Field crop: maize
Growth stage: 2
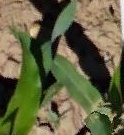
Species: maize